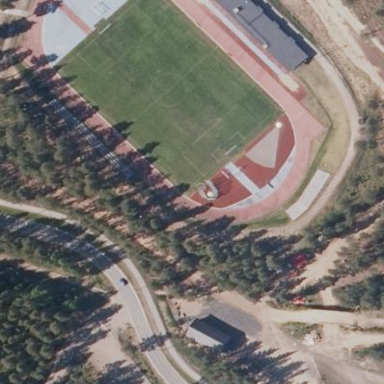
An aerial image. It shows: Athletic track located in leisure land area.